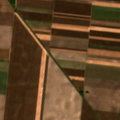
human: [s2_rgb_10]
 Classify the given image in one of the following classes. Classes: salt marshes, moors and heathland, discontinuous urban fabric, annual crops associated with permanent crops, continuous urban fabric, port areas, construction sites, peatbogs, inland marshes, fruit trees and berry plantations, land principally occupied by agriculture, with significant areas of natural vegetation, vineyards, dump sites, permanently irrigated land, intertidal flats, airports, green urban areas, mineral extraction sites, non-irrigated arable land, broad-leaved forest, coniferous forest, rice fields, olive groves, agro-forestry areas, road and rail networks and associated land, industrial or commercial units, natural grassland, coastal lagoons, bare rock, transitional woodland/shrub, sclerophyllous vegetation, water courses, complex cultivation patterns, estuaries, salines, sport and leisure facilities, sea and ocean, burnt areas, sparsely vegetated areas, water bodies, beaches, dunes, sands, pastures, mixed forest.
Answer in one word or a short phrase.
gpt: non-irrigated arable land